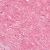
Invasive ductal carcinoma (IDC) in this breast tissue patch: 0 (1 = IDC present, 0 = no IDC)